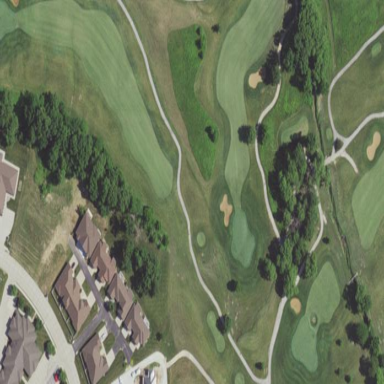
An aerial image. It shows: Golf fairway surrounded by grass.